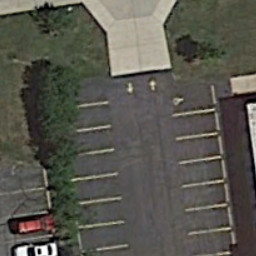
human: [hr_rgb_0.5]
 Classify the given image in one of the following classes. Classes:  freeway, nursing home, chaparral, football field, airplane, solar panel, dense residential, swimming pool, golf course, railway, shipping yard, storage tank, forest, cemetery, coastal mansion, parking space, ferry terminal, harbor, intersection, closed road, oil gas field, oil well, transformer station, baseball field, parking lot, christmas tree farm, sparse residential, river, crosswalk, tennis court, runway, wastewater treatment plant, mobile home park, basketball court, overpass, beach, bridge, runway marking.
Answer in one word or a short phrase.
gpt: parking space